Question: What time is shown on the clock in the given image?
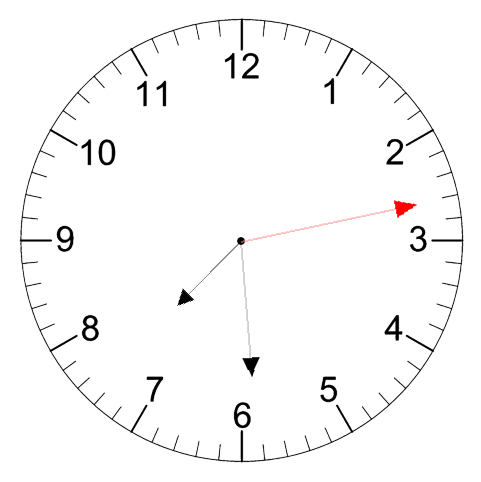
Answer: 07:29:13